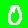
Digit: 0